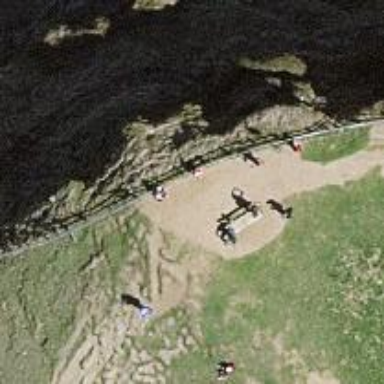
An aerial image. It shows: Viewpoint for tourists.